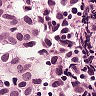
Metastatic tissue present: yes